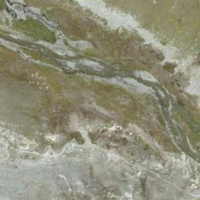
EUNIS habitat code: 48
Species observed at this site:
Ranunculus glacialis